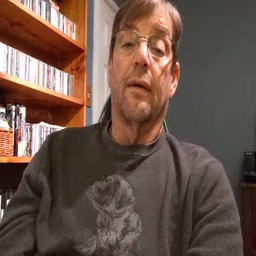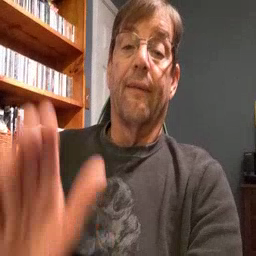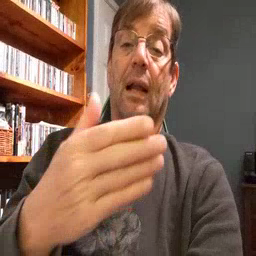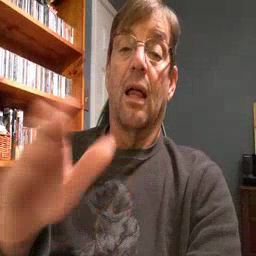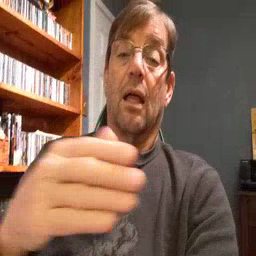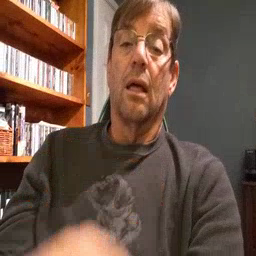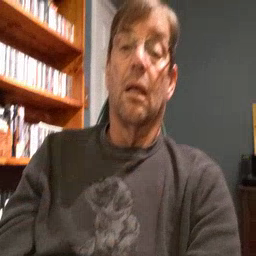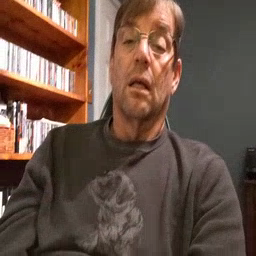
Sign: flag